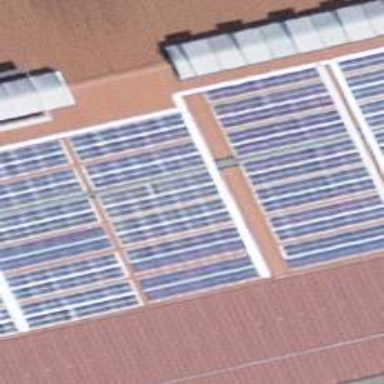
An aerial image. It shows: Solar power generator utilizing photovoltaic technology with solar photovoltaic panels.